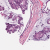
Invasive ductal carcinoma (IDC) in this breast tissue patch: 1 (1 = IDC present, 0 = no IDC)